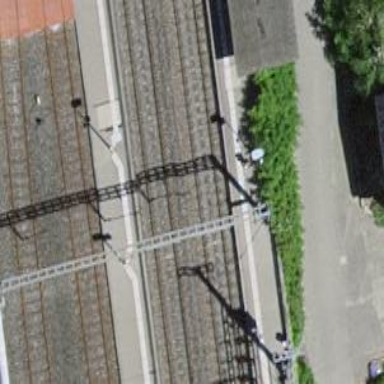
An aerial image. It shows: Close-up of railway platform edge.